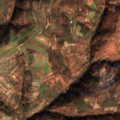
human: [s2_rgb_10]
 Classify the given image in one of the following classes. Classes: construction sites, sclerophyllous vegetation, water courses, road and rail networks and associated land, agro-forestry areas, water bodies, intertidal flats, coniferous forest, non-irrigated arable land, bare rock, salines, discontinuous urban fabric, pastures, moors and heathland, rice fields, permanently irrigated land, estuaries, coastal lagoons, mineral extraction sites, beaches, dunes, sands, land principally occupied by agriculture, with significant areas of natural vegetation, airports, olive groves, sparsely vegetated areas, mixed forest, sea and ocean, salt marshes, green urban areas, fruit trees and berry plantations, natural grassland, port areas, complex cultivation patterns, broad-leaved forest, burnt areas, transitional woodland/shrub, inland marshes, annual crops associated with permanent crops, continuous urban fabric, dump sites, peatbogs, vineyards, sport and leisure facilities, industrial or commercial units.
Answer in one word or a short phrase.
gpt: complex cultivation patterns, broad-leaved forest